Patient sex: M
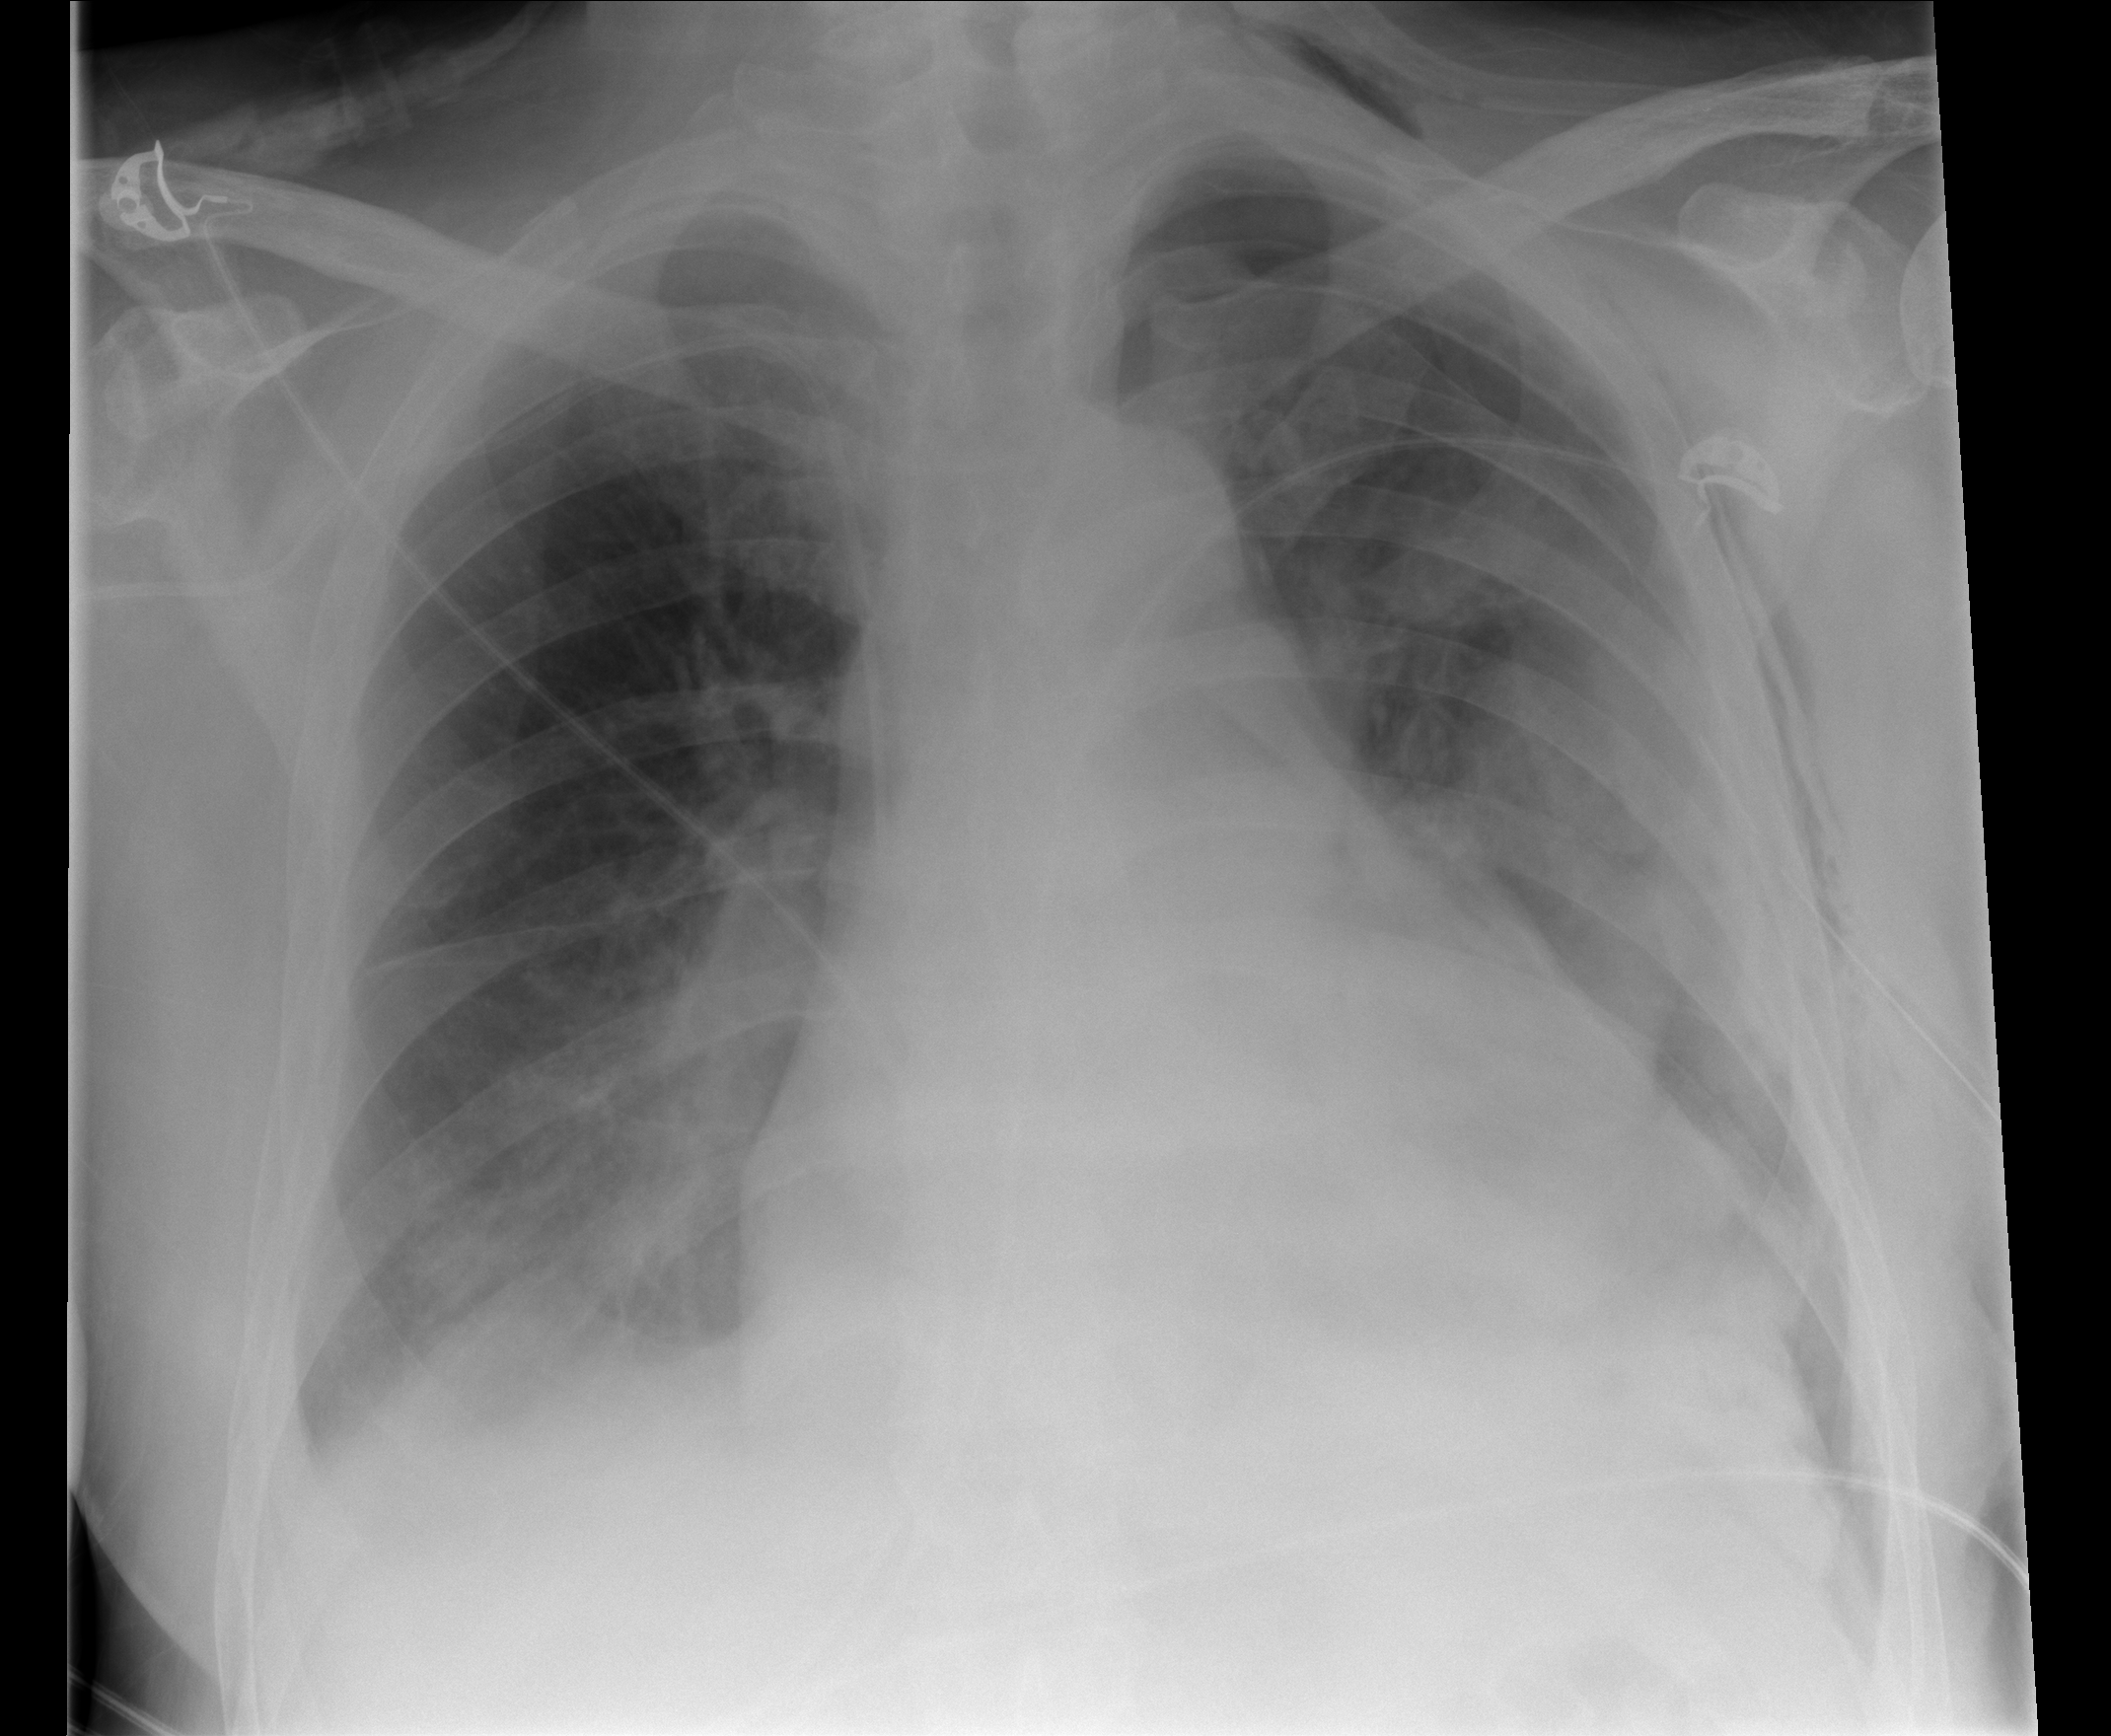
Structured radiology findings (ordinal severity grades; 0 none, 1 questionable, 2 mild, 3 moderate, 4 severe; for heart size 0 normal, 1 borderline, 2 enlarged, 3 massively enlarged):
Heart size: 2
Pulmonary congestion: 2
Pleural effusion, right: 2
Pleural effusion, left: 2
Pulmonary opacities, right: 2
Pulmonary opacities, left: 2
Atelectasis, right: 3
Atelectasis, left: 2